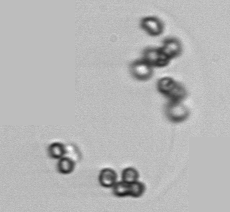
Label: Phaeocystis